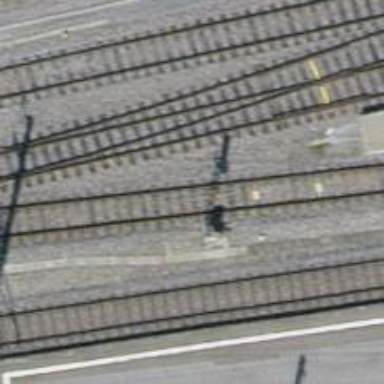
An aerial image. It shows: Railway signal.